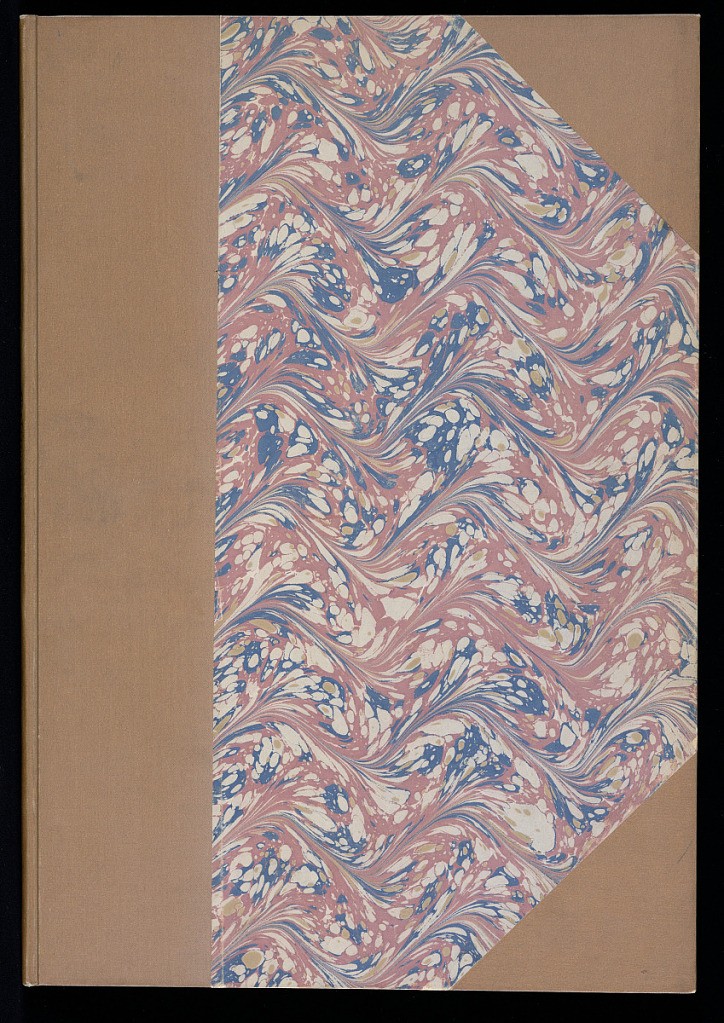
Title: Album of Prints: Several Vases Designed by Georges Charmeton
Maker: Georges Charmeton, French, 1623–1674
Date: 1677-1703
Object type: Album
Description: Album containing the six engravings of the series of vases designed by Georges Charmeton.